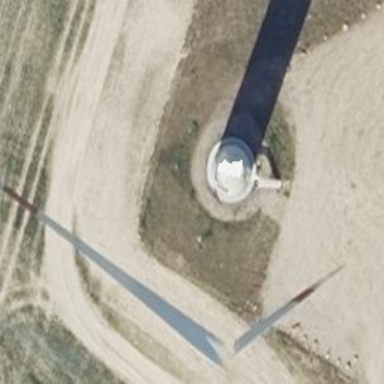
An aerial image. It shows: Wind generator powered by Vestas horizontal axis wind turbine.